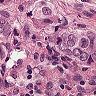
Metastatic tissue present: yes